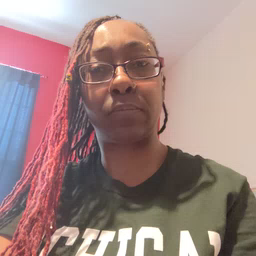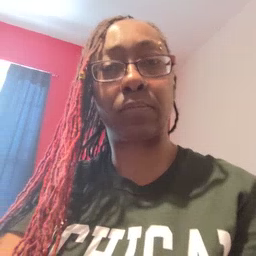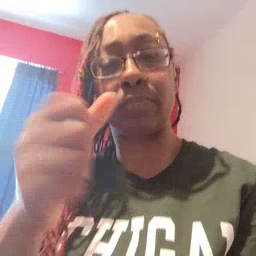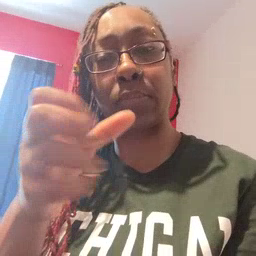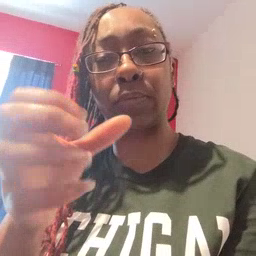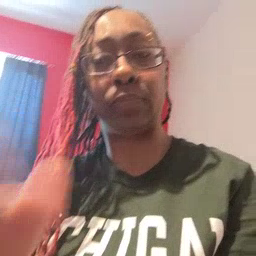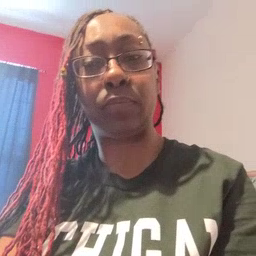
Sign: milk